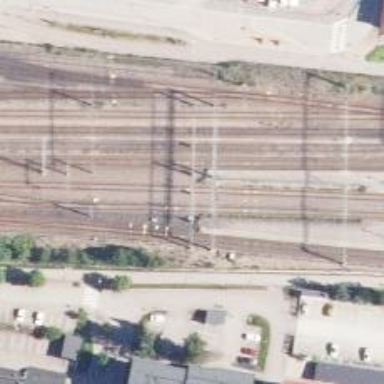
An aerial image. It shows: Railway signal.